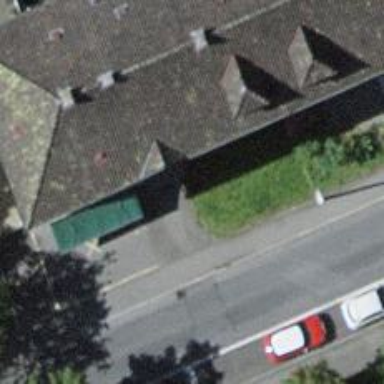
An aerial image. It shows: Post box.